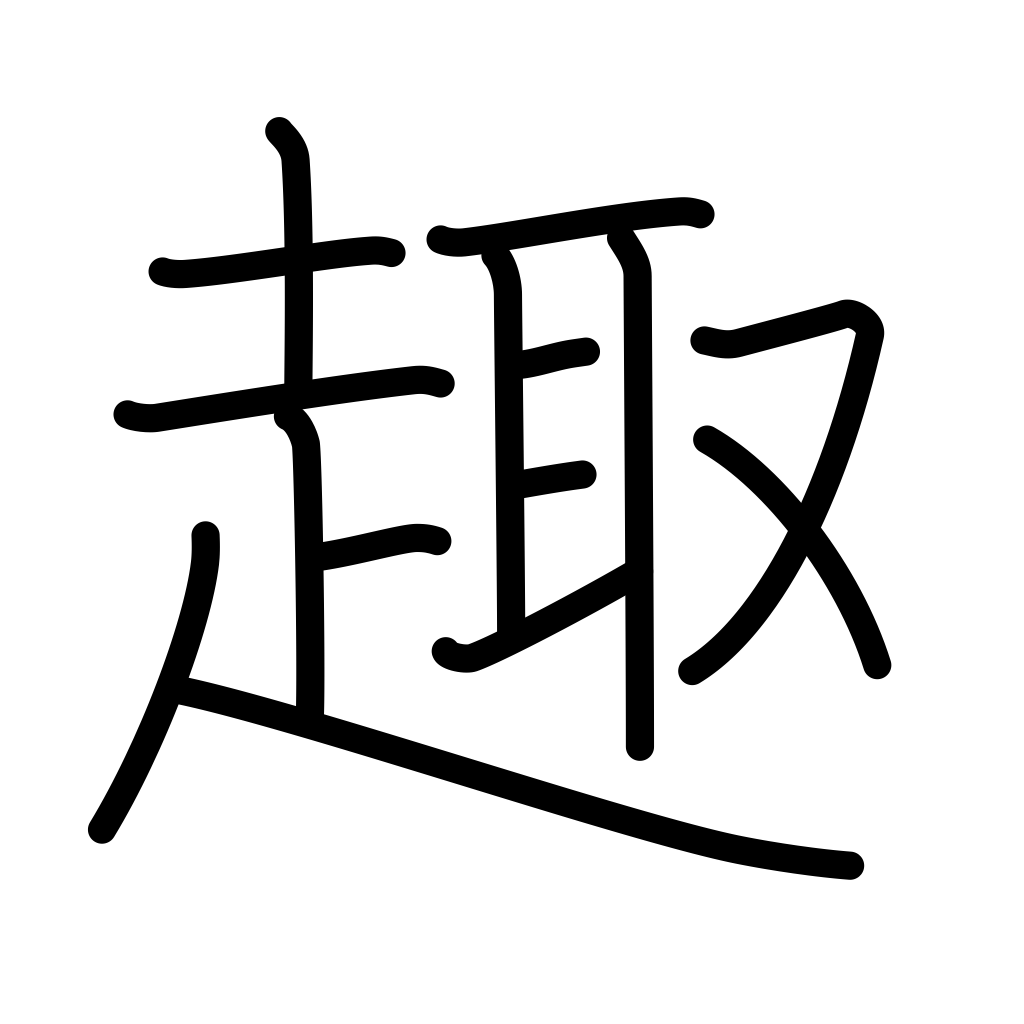
Meaning: purport, gist, elegance, interest, proceed to, tend, become